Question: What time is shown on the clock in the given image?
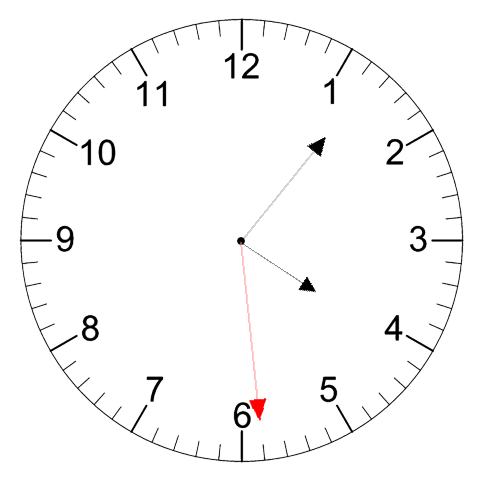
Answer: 04:06:29